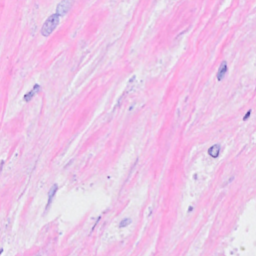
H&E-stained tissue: Breast